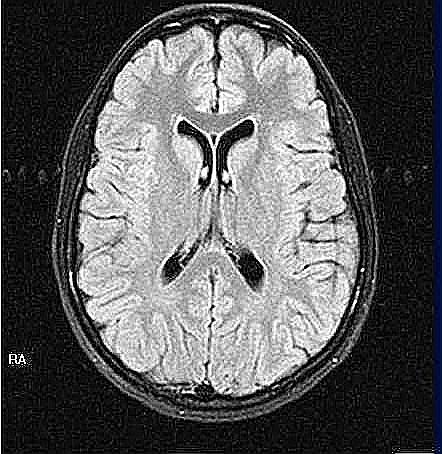
Label: notumor